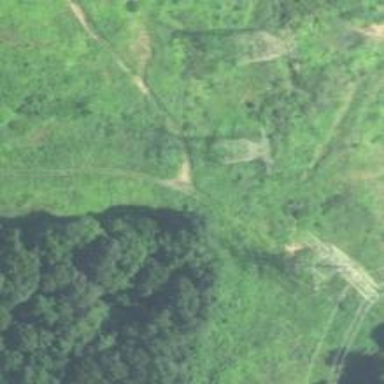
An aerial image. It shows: Lattice structure tower used for power transmission.